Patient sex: F
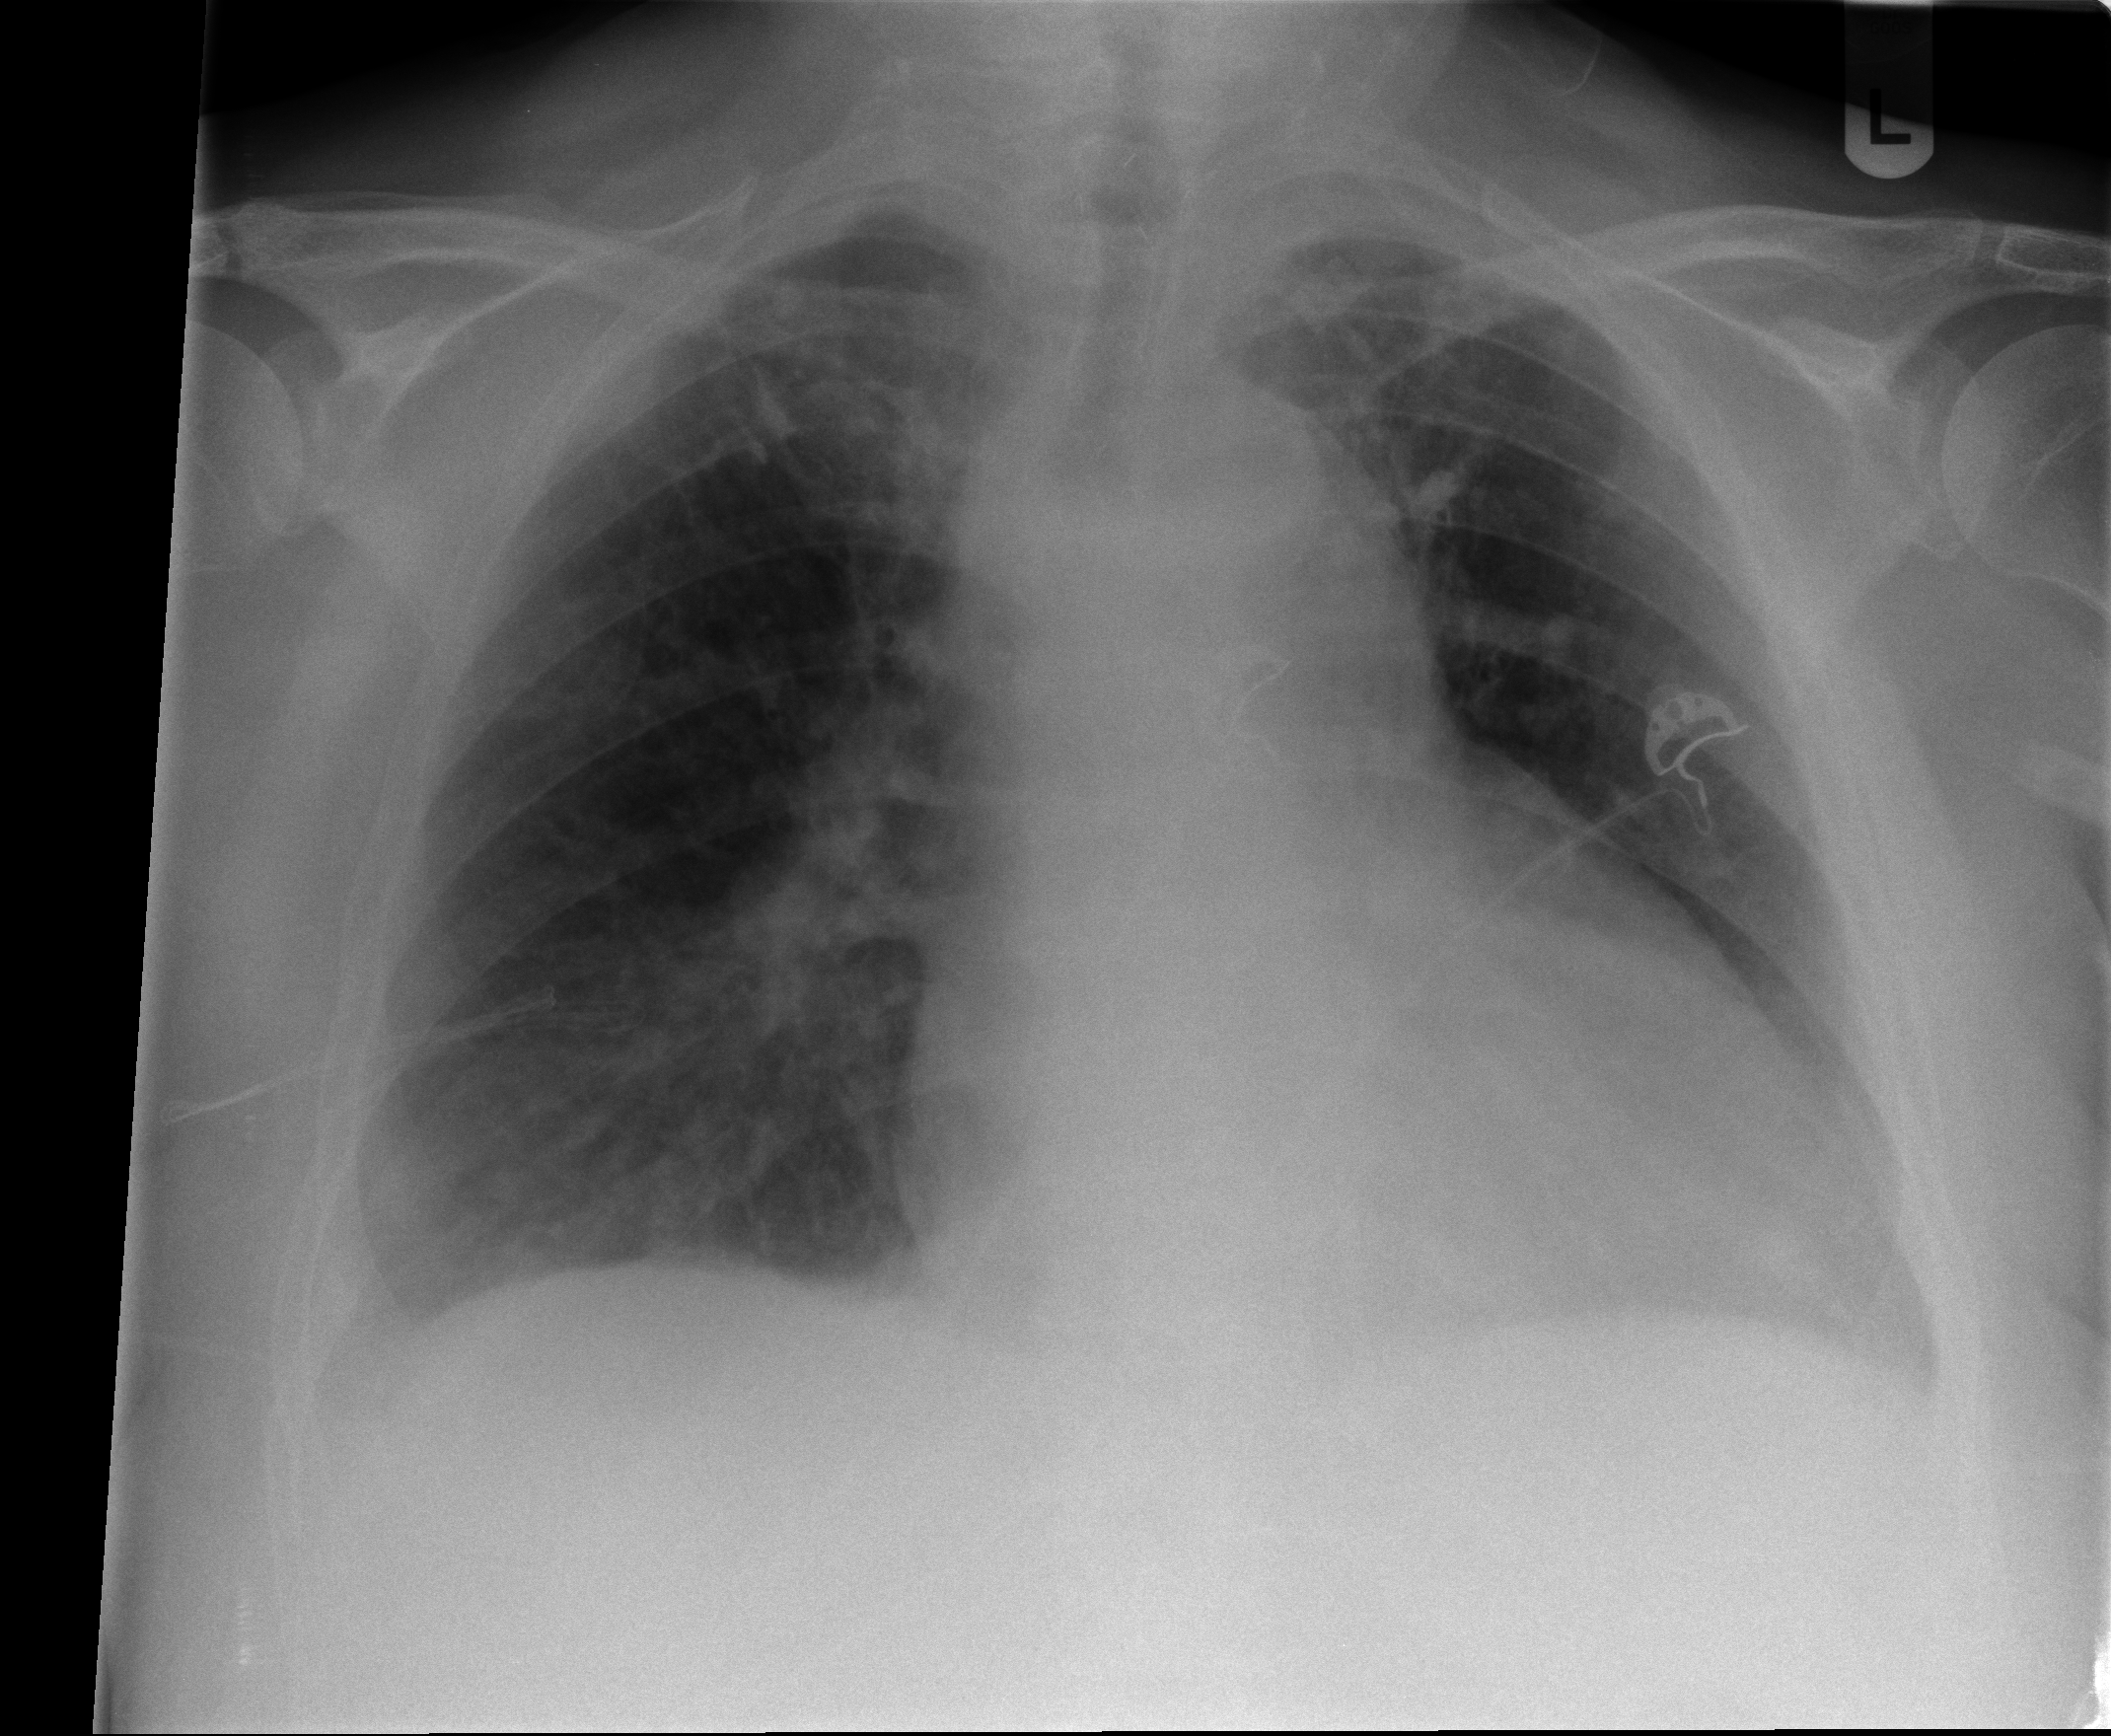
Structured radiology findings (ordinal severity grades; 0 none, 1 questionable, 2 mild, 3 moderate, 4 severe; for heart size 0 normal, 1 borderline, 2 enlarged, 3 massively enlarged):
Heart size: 2
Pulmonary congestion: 2
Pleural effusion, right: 2
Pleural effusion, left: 1
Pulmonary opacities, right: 0
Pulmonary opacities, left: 0
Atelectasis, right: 2
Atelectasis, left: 2